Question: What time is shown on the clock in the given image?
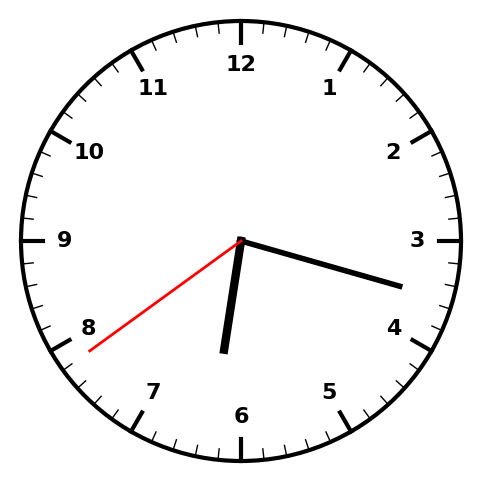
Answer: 06:17:39